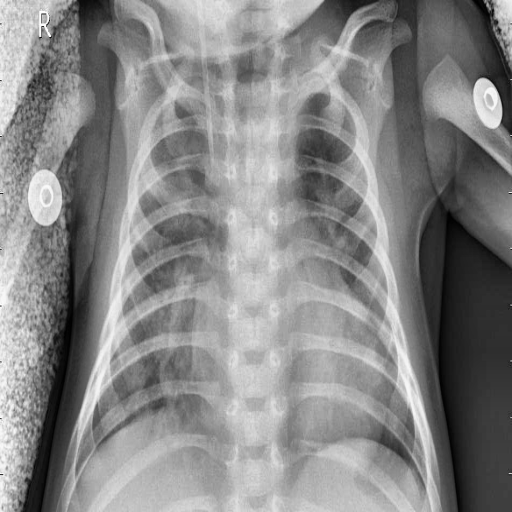
Finding: PNEUMONIA